Question: So I have an app that has twice been rejected from the app store and I really could use some help!
It has been rejected for the Watchdog timer forcing it to quit when it is first opened. However I have not been able to reproduce this on any of my devices. It does take a long time to build to a device when using xcode (i know that when built from xcode the watchdog is disconnected). But I have a couple questions that might help me fix this.
1. Does the watchdog take into account only didFinishLaunchingWithOptions: or are their other methods that it calls?
2. Does the number of frameworks used by the program have anything to do with it? and if so is 11 frameworks just too many?
3. Once the app is installed to a device, and I unplug said device is the watchdog timer re-enabled?
4. What are some other things that can add to the watchdog timer?
Apple said that another possibility could be 'Another possibility could be a missing entitlement.' Could someone please explain what this means, I hav'nt seen this before with my other apps but thought maybe it was something new? And does it have to be installed on all apps for the appstore?

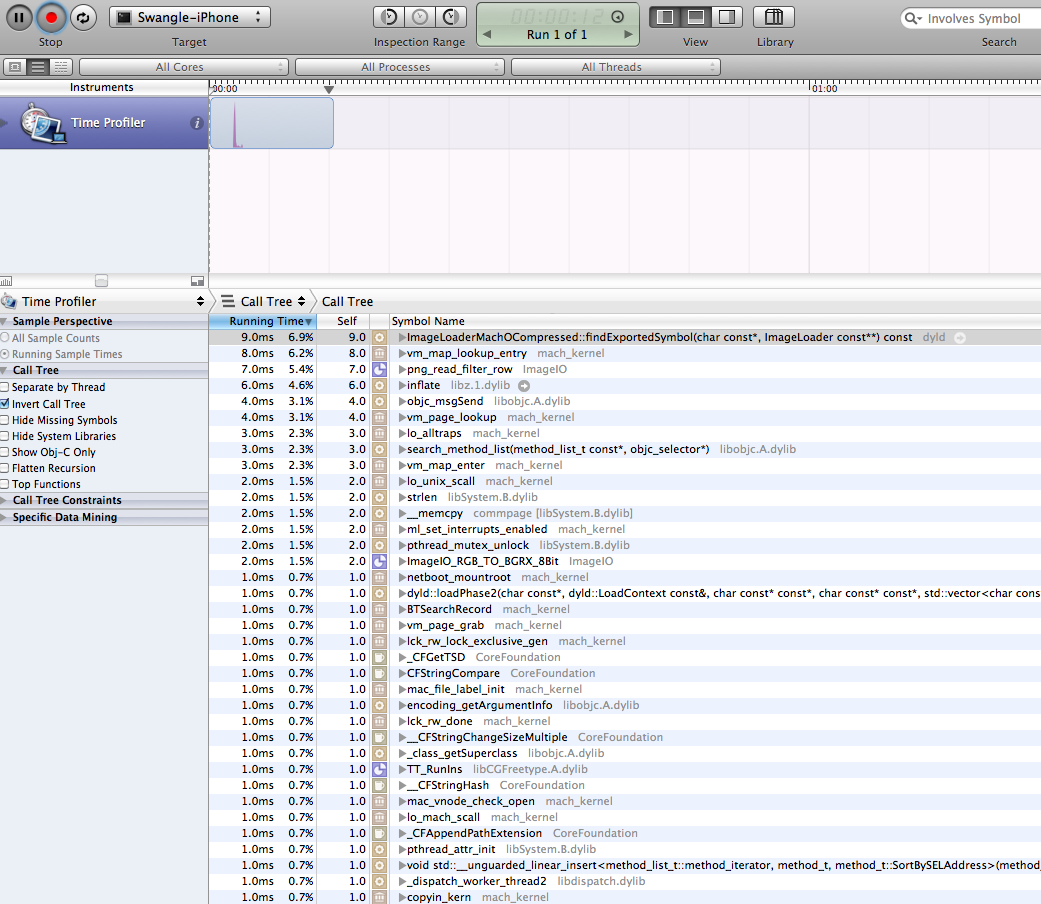
Answer: You are blocking the UI thread for too long. To solve this problem, first you'll need to figure out what code took that long. It might be worthwhile to profile your app. Note that the simulator doesn't emulate the device, it only emulates the API. It could run much faster than the actual device because your computer is more powerful than an iPhone. Try click and hold 'Run' at top left of Xcode, and choose 'Profile'. Choose 'Time Profiler' and run for a few seconds. Stop the profiler to analyze timing in function calls. Note that you may need to dig deeper, find some tutorials or books to really understand profiling.
When you know what parts have been running slow. You can put them into a thread. The easy way would be to use <URL>. You can skip the first half and focus on the actual thread blocks. The APIs are 'dispatch_queue_create', 'dispatch_async' and 'dispatch_release'.
This will unblock your UI.